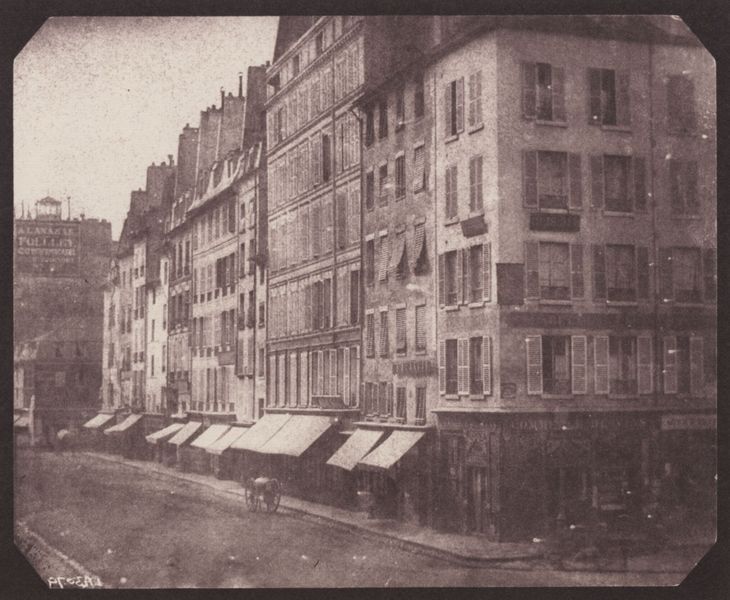
Titel: Ecke Rue de la Paix und Rue Danielle-Casanova
Künstler: William Henry Fox Talbot
Standort: Lacock (UK)
Institution: Sammlung Lacock
Schlagwörter: himmel, schatten, weiß, stadt, fenster, frankreich, grau, laterne, licht, paris, schwarz, strasse, dach, gebäude, haus, alt, architektur, häuser, fensterläden, kamine, karren, pferd, räder, turm, ecke, ansicht, fassade, fassaden, geschäft, leer, verlassen, öde, dächer, wolkenlos, amerika, geschäfte, kutsche, läden, speichen, werbung, sepia, arbeiter, karre, rad, wagen, krieg, menschenleer, unscharf, foto, fotografie, photographie, schild, eckhaus, fensterladen, berlin, bürgersteig, gehsteig, kreuzung, schwarz weiss, trottoir, reklame, fahrrad, photo, verschwommen, eck, etagen, geschosse, offene fenster, pavillon, usa, vordach, stockwerke, der, fesnter, historisch, markise, die, fuhrwerk, mietshäuser, straßenzug, geschoß, gesteig, häuserzeilen, großstadt, markisen, eckansicht, jalousien, sonnenschutz, nachkriegszeit, trist, zweiter weltkrieg, arbeiterviertel, retro, werbeschilder, stockwerhe, häuserfron, 19. jahrhundert, b, a, 1900, 1800, 19, löeer, leere straße, marisen, deguerotopie